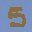
Label: 5